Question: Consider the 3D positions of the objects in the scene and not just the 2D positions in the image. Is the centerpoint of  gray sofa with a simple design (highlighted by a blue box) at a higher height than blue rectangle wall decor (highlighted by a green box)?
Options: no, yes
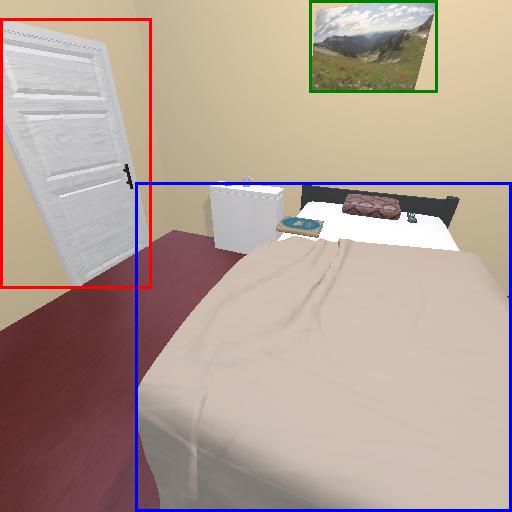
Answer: no